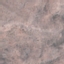
Label: HerbaceousVegetation